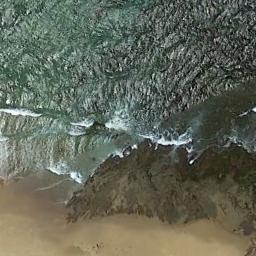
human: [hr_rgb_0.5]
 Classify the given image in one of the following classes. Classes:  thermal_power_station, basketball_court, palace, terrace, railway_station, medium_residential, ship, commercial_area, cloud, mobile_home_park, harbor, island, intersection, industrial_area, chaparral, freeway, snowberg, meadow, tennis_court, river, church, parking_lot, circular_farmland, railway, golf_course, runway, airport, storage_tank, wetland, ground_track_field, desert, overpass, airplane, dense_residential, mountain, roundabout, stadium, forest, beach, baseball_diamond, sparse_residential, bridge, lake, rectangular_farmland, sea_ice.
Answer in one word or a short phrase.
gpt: beach